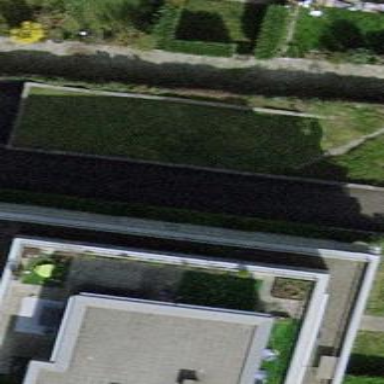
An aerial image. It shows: Garden surrounded by fence.